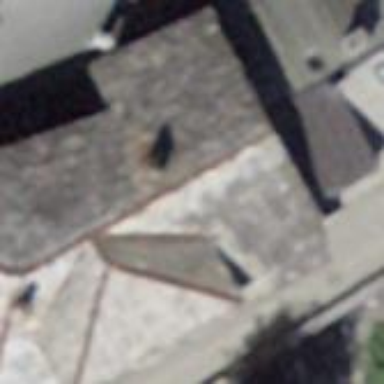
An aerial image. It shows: Gabled roof on residential building.